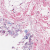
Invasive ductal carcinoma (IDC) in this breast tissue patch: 0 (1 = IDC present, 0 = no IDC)